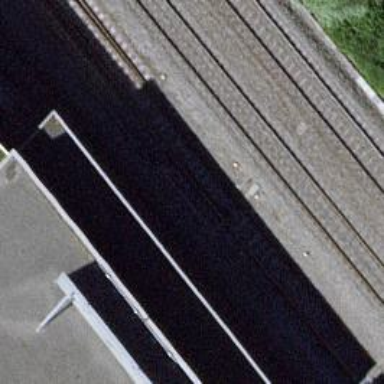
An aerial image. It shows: Railway switch.